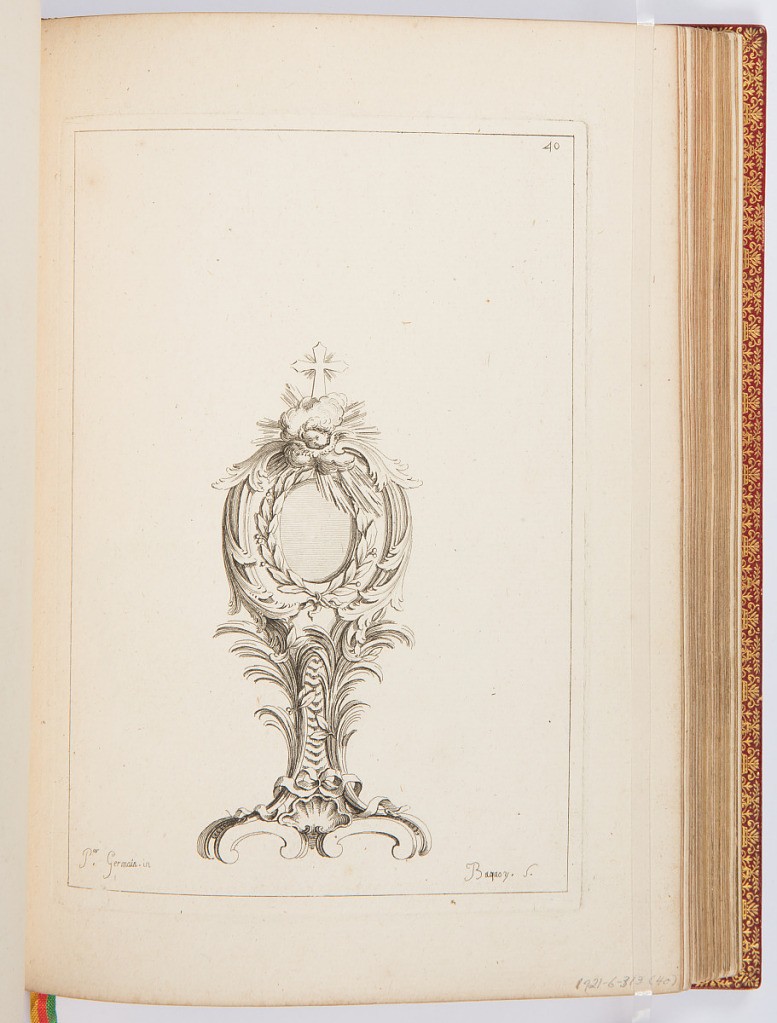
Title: Reliquaire
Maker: Pierre Germain, French, 1703 - 1783
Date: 1748
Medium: Etching on laid paper
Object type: Print
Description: Design for a reliquary decorated with ornament motifs including a cross, cherub head, clouds, rinceaux, branches, ribbon, scrolls, and shell. The plate is signed and numbered.